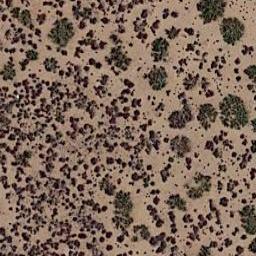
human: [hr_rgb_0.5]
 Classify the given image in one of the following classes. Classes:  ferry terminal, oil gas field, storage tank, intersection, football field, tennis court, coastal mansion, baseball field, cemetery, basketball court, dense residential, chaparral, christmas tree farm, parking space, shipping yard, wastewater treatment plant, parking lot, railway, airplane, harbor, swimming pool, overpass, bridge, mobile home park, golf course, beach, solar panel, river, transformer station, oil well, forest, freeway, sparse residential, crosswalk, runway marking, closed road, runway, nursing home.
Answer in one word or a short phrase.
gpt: chaparral